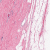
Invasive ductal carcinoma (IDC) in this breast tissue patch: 0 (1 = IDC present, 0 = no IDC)